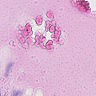
Metastatic tissue present: no